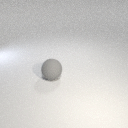
large gray rubber sphere